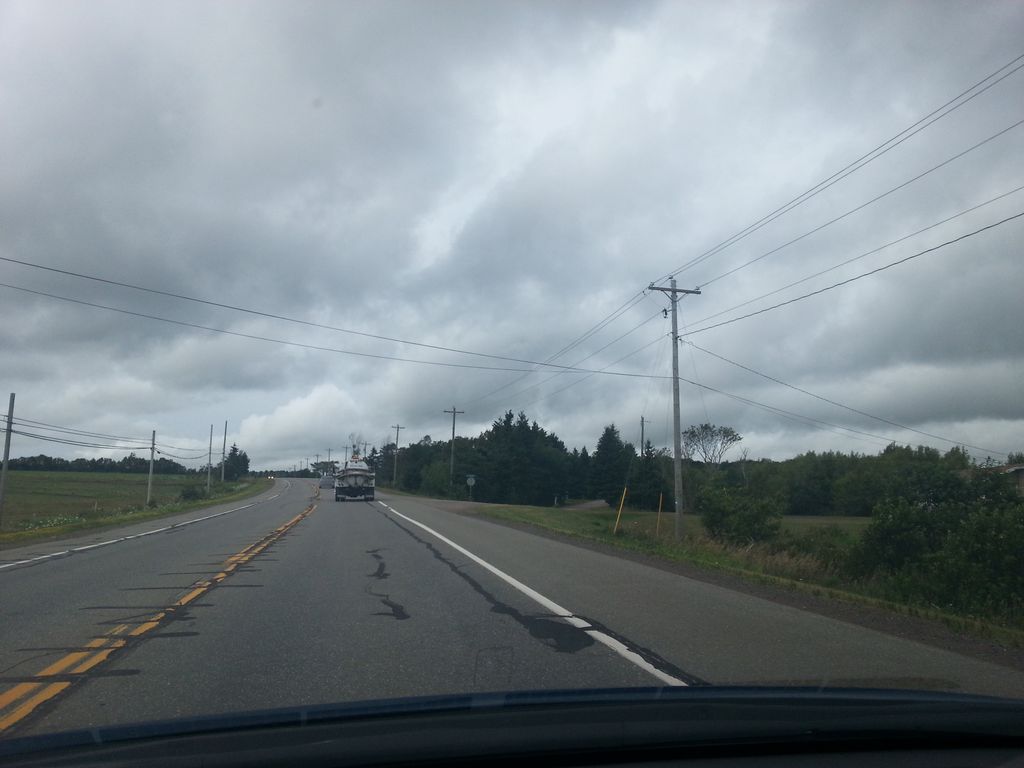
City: charlottetown